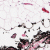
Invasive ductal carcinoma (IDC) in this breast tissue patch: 0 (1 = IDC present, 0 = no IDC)